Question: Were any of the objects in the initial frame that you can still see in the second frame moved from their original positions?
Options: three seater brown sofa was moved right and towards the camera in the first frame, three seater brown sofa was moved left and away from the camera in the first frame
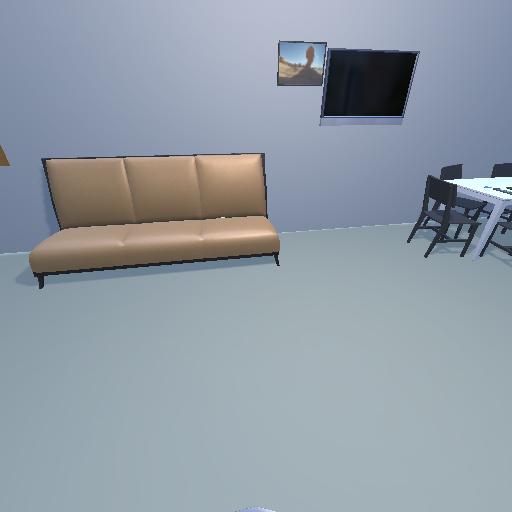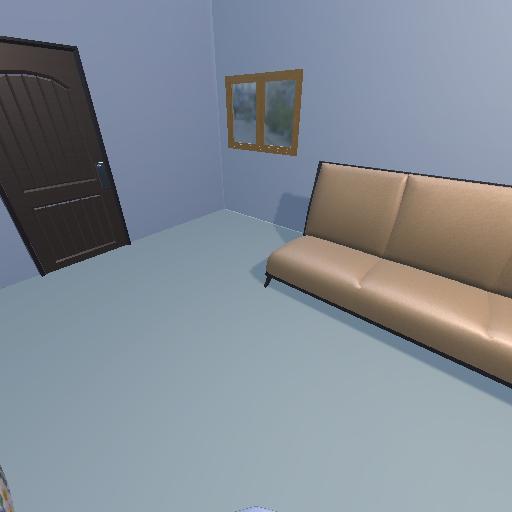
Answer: three seater brown sofa was moved right and towards the camera in the first frame